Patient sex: M
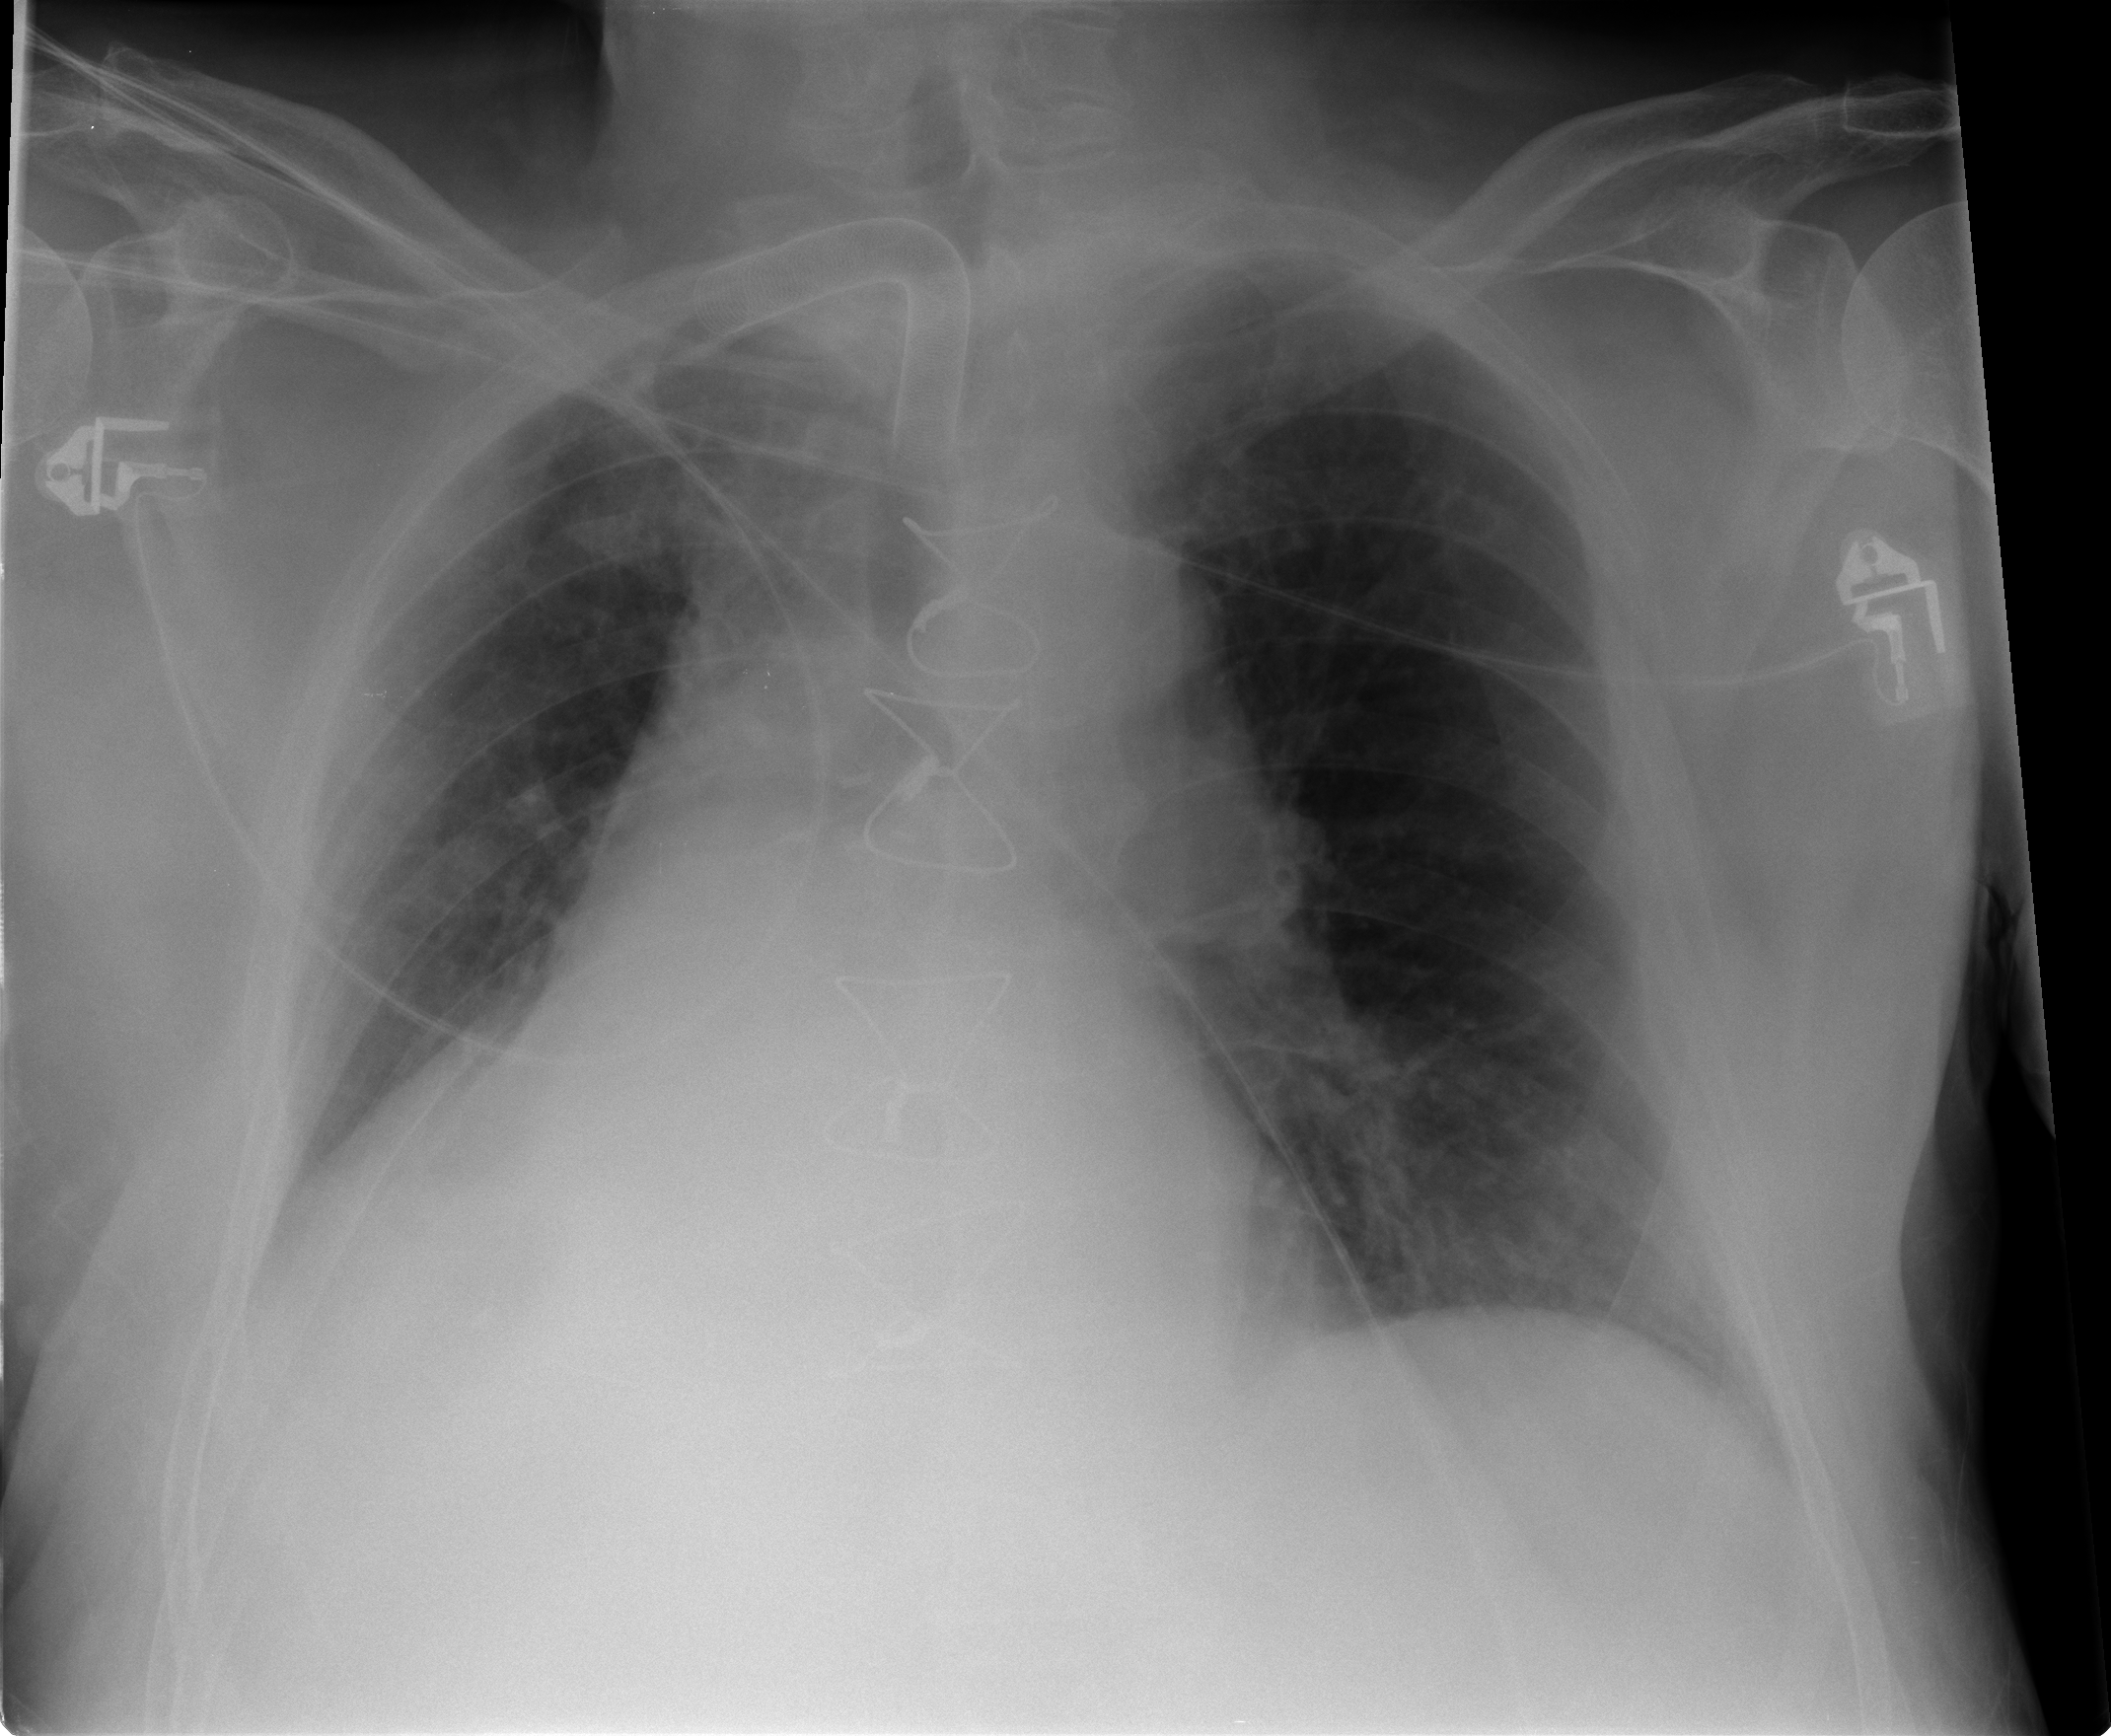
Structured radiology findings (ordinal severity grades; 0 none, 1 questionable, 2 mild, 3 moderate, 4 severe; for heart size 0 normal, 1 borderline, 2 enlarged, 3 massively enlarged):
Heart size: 0
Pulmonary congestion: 0
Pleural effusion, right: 0
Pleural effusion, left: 0
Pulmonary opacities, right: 0
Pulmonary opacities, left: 0
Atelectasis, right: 2
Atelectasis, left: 0